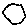
Label: hexagon